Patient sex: M
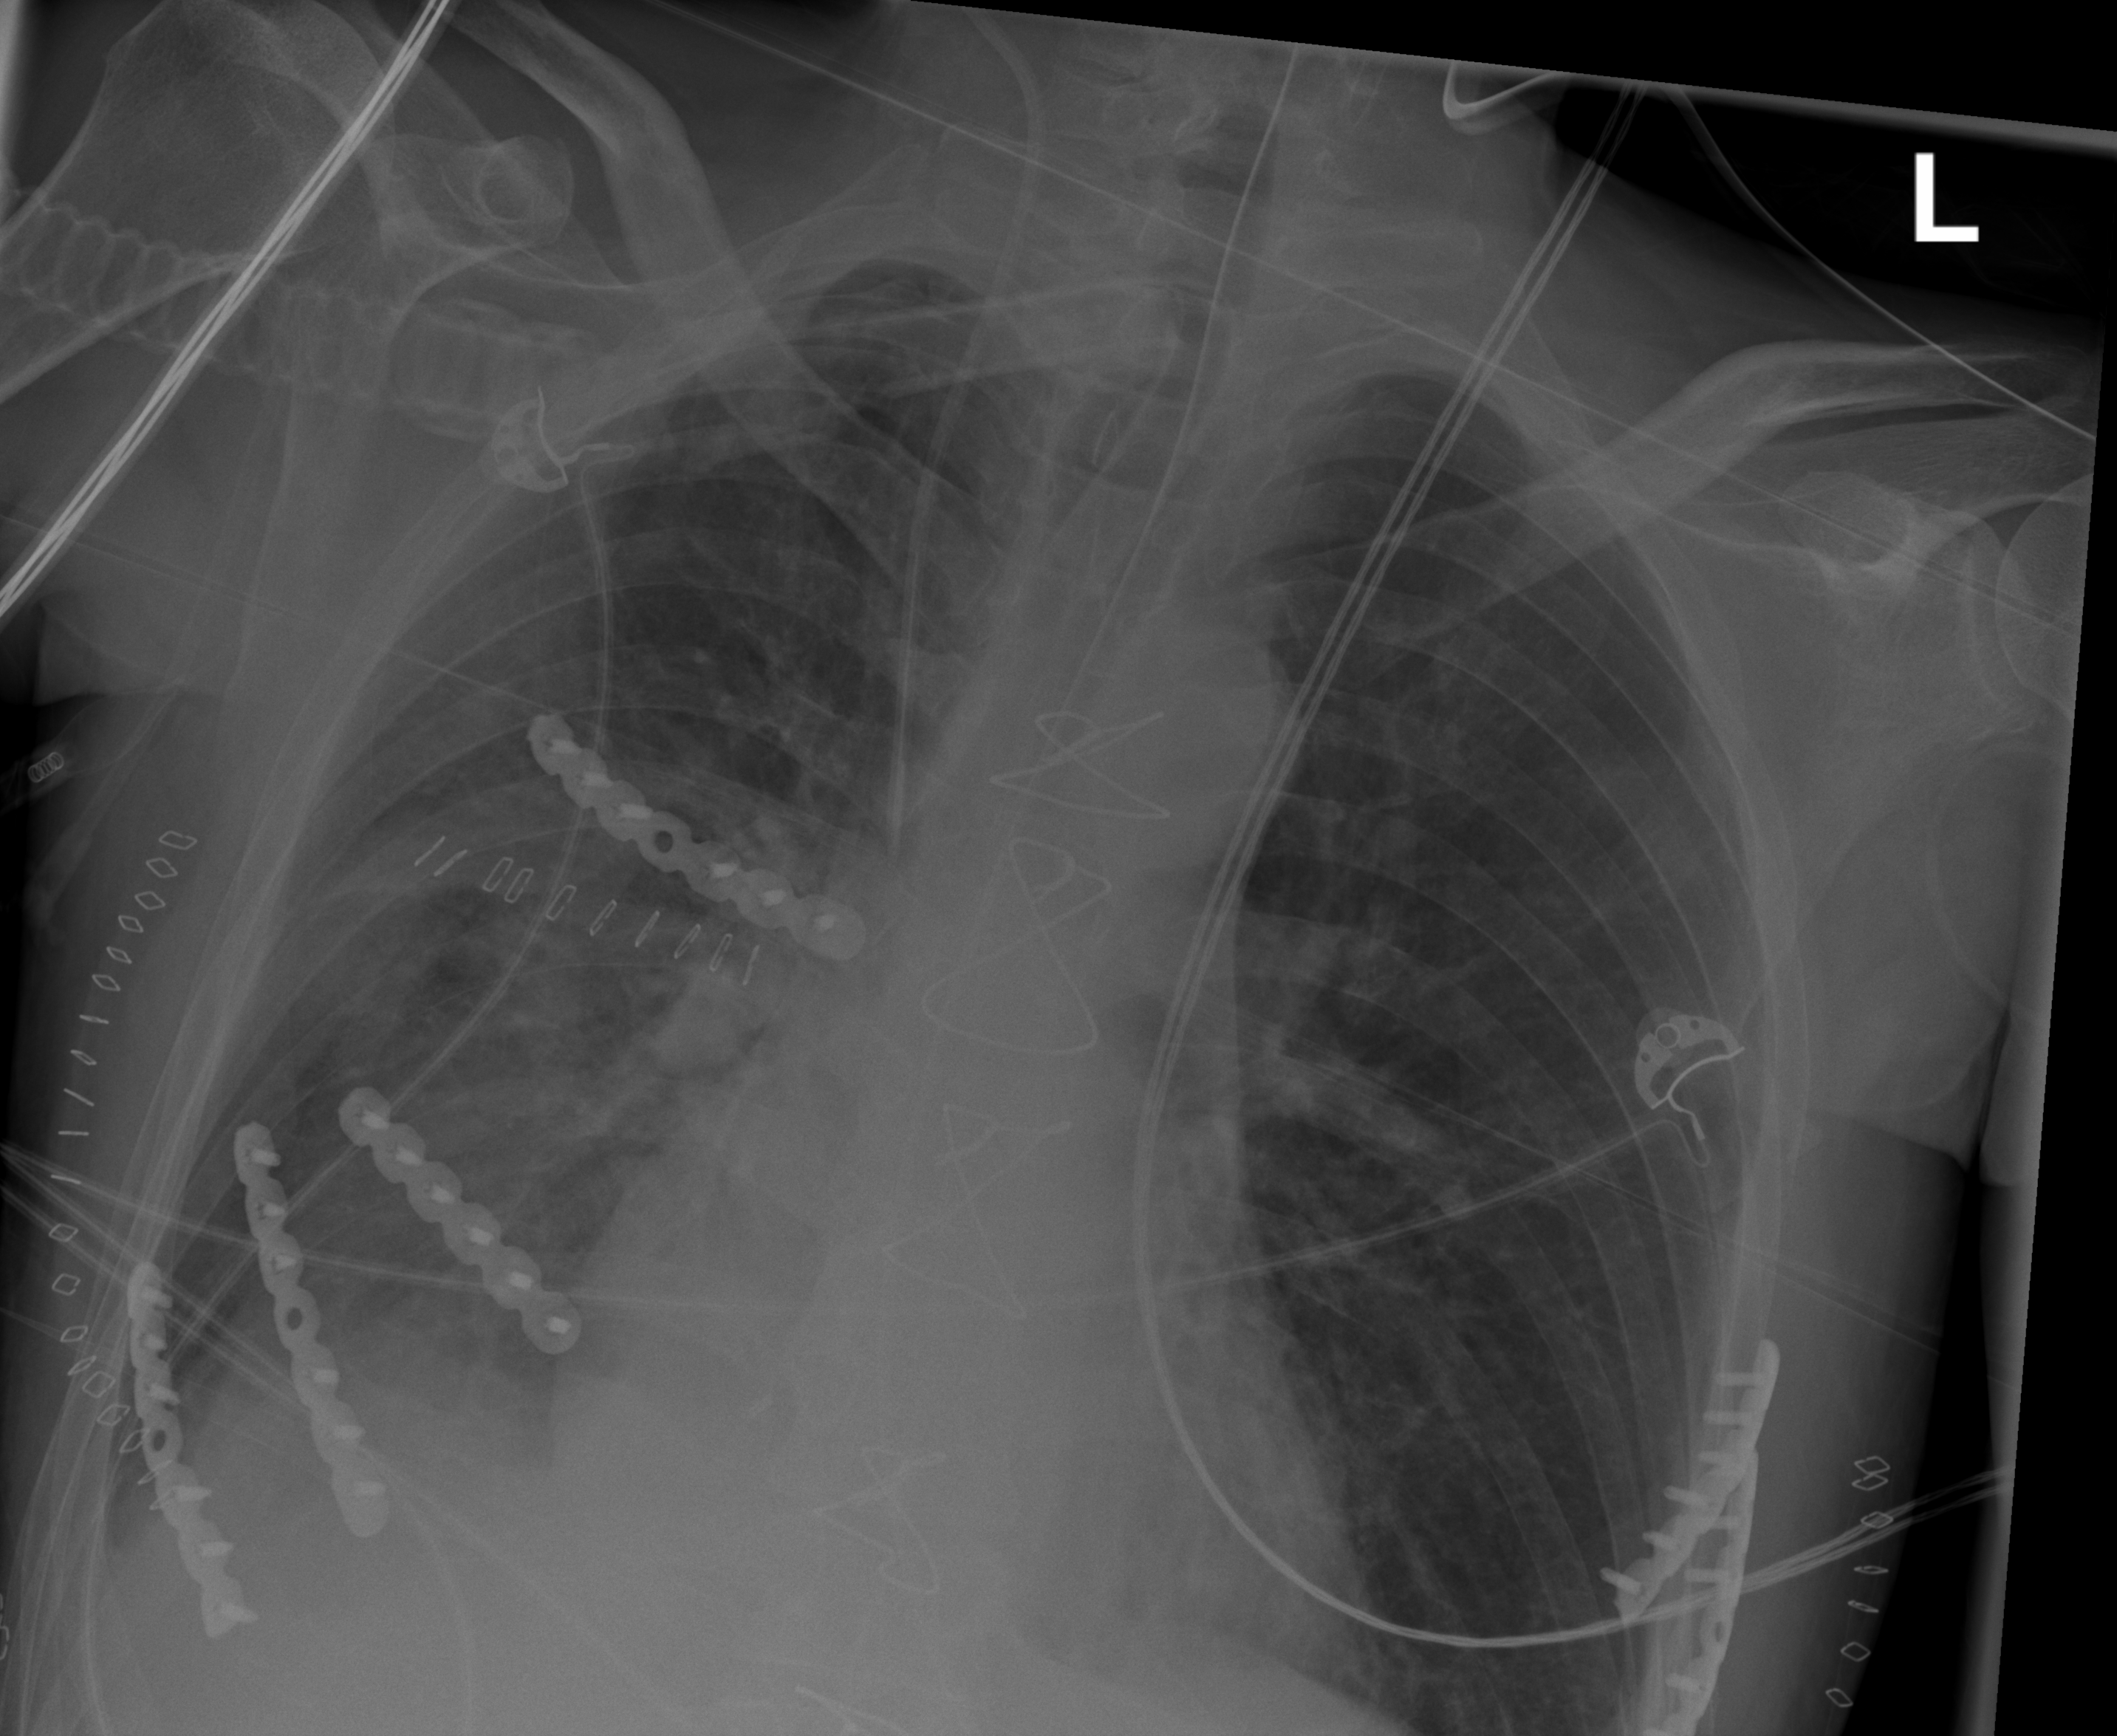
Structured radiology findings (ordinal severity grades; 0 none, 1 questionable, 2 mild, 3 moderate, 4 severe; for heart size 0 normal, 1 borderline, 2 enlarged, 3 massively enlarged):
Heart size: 1
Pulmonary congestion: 0
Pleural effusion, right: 2
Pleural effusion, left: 0
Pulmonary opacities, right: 0
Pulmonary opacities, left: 0
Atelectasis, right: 3
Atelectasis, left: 1